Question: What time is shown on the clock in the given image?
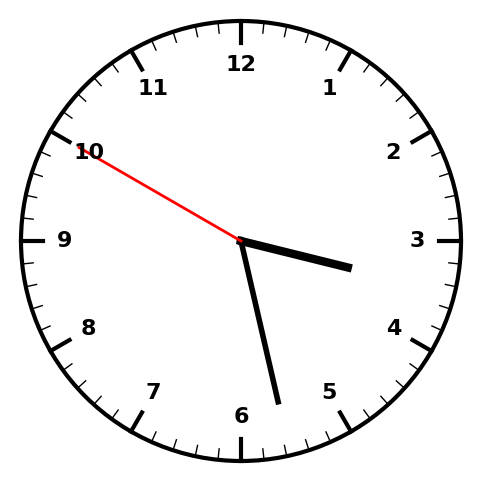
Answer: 03:27:50